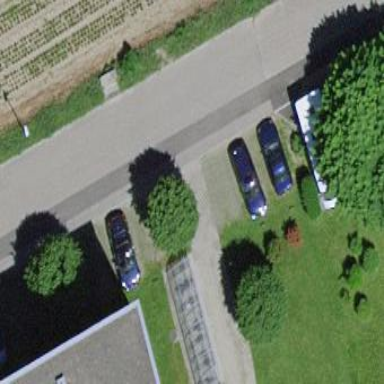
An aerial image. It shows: Parking area with surface.